Question: I have a html page with a few lines each containing text then a button. The text is of different length but I'd like css to automatically add space between each piece of text and button so the buttons line up vertically.
For example:
'''
<p>Complete part one: <button id="one" type="button">One</button></p>
<p>Now fill in section two: <button id="two" type="button">Two</button></p>
'''
Looks like:

Whereas I'd like it to line up.
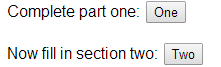
Answer: # Demo Fiddle
Simply add in your CSS
'''
button{
float:right;
}
'''
If you wish to restrict the width of the 'lines' simply do, e.g.:
'''
p{
width:400px; /* or similar to limit the width */
}
'''